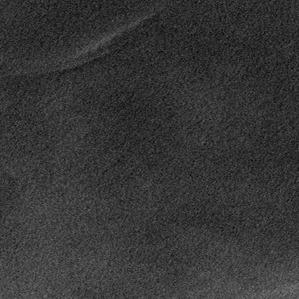
Label: frost